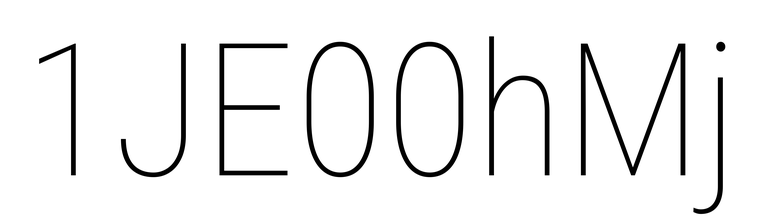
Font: Roboto_Condensed_Thin